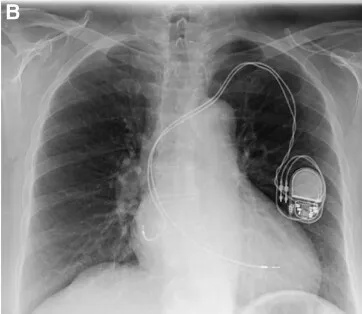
Case report 2. (B) Chest X-ray after lead repositioning.
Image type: radiology (x_ray)